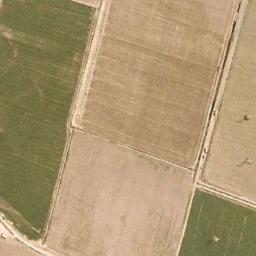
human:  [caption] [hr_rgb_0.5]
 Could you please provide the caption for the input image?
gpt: There are many crops in rectangular farmlands .

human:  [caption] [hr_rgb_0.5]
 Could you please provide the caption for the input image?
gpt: There are some light green and bare rectangular farmland .

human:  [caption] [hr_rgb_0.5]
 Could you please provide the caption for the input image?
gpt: Several rectangular farmlands of different colors and sizes are arranged in neat rows .

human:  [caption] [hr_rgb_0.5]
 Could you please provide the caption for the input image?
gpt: Four or five neatly arranged green and tan mixed rectangular farm fields .

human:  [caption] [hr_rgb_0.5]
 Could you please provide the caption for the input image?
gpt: There are three yellow rectangular farmlands and two green ones .